Question: I am trying to create a navigation bar like the attached image.
I want to hide the sub categories and display when a main category is clicked.
My HTML is-
'''
<div class="mainlink">
<h4><a href="#">Germany</a></h4>
</div>
<div class="sublink" hidden>
<ul>
<li><a href="#">League 1</a></li>
<li><a href="#">League 2</a></li>
</ul>
</div>
<div class="mainlink">
<h4><a href="#">United Kingdom</a></h4>
</div>
<div class="sublink" hidden>
<ul>
<li><a href="#">League 1</a></li>
<li><a href="#">League 2</a></li>
</ul>
</div>
'''
I tried using the following JS, but I am unable to display the sub categories on click of main categories. What should I add or change?
'''
<script>
$(document).ready(function() {
$('item').click(function() {
$(this).next('.sublink').toggleClass('visible');
});
});
</script>
'''

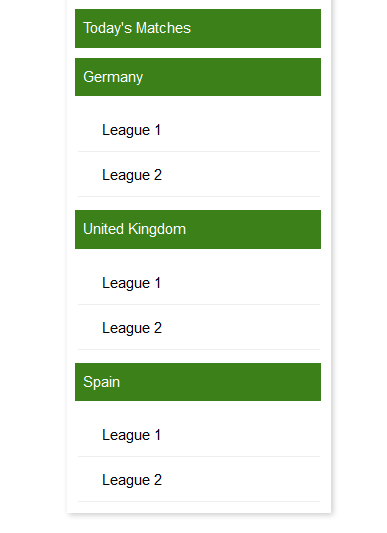
Answer: There is nothing like 'item' exist in your HTML.
You need to use 'class' or 'id' selector there.
In your case it need to be 'class' selector:-
'$('.mainlink').click(function() {':-
'''
$(document).ready(function() {
$('.mainlink').click(function() {
$(this).next('.sublink').toggleClass('visible');
});
});
'''
'''
.visible{
display:block;
}
'''
'''
<script src="https://ajax.googleapis.com/ajax/libs/jquery/2.1.1/jquery.min.js"></script>
<div class="mainlink">
<h4><a href="#">Germany</a></h4>
</div>
<div class="sublink" hidden>
<ul>
<li><a href="#">League 1</a></li>
<li><a href="#">League 2</a></li>
</ul>
</div>
<div class="mainlink">
<h4><a href="#">United Kingdom</a></h4>
</div>
<div class="sublink" hidden>
<ul>
<li><a href="#">League 1</a></li>
<li><a href="#">League 2</a></li>
</ul>
</div>
'''
Note:- it's important to add jQuery library before your script code (to make it run). So add that (I have added it in my example.)